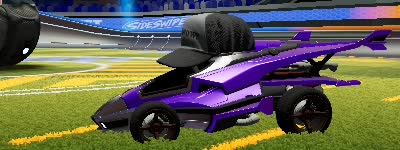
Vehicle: aftershock